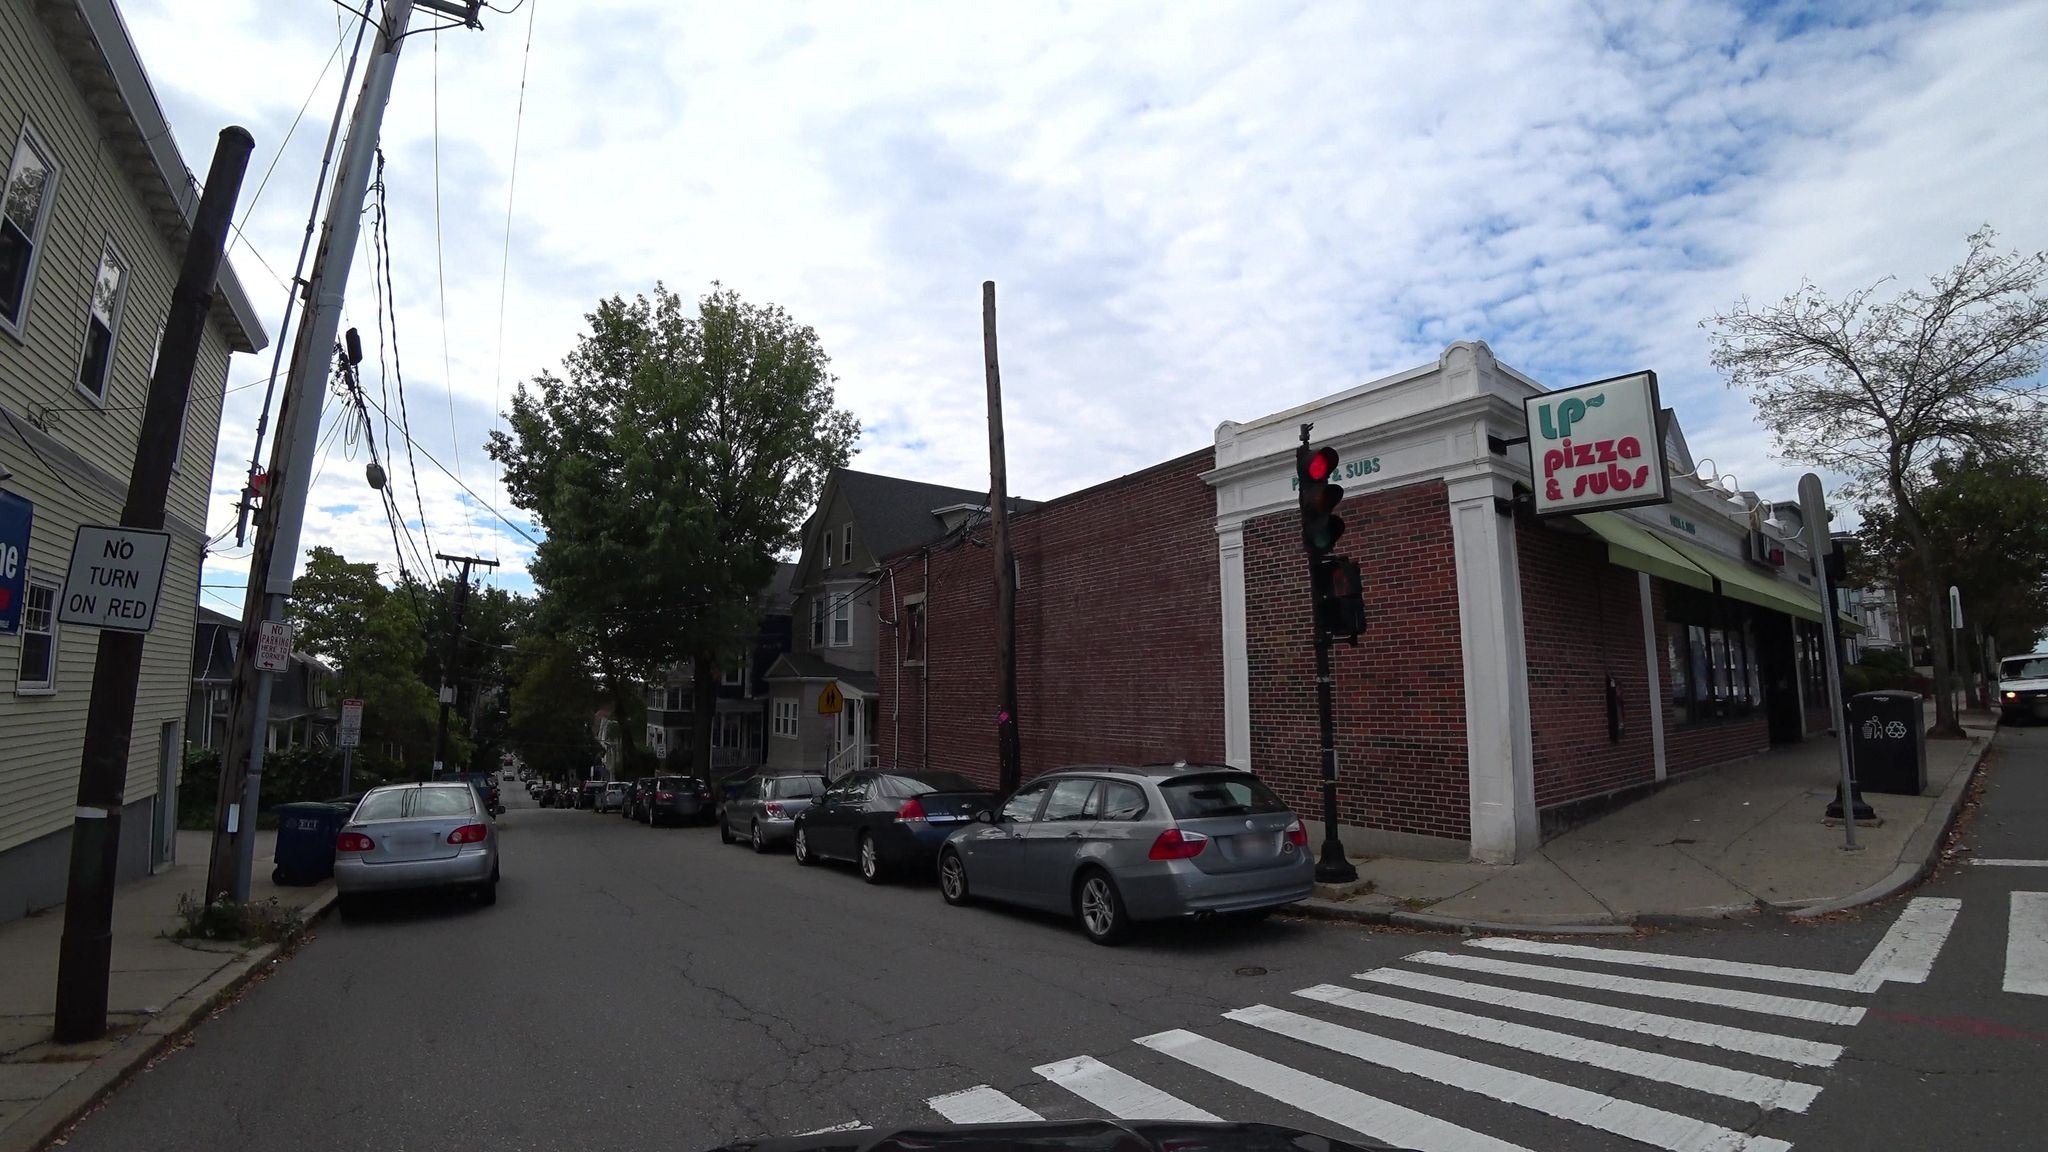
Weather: cloudy
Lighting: day
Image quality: good
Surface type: walking surface
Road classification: secondary
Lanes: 2
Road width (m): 18.3
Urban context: urban centre
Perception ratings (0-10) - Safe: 5.09, Lively: 8.69, Beautiful: 1.4, Boring: 3.31, Depressing: 3.51, Wealthy: 3.76